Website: macys
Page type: billing-address
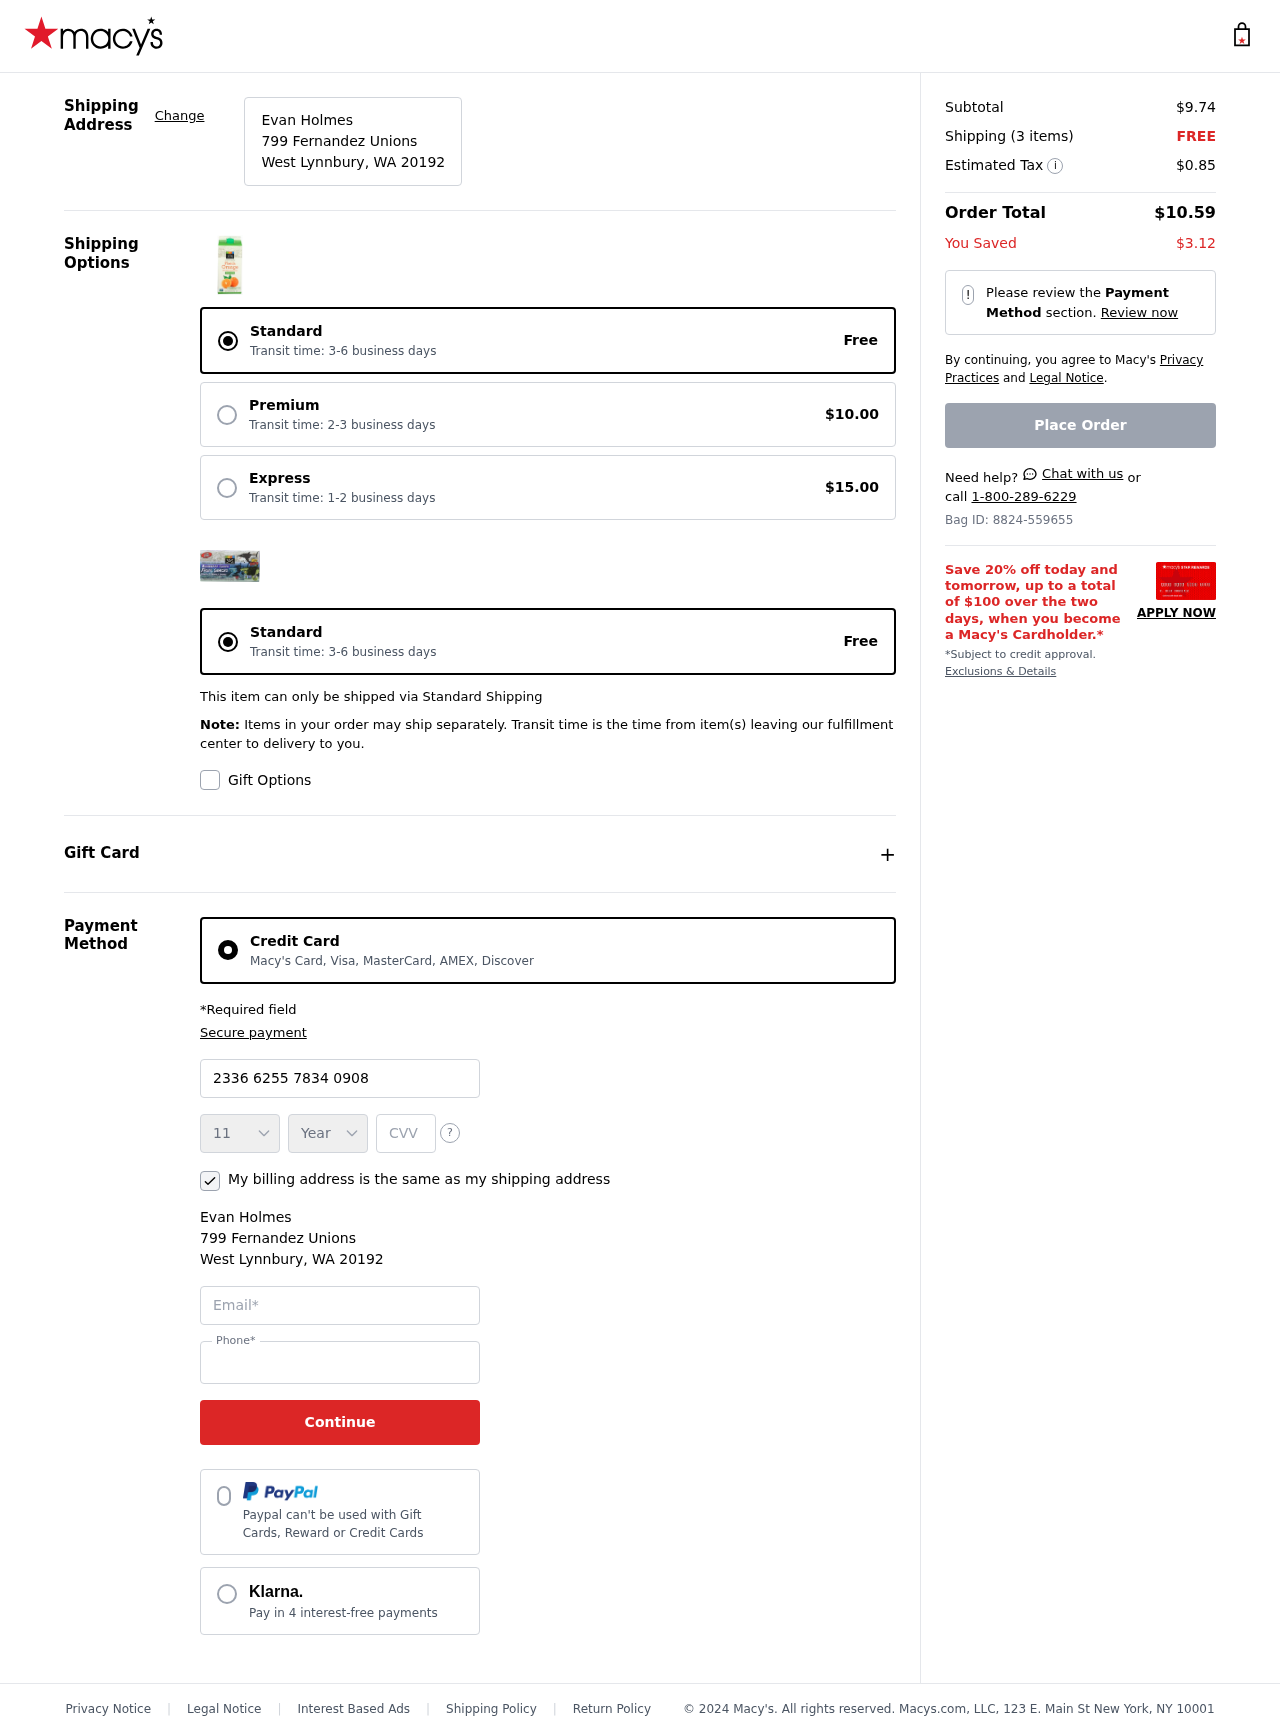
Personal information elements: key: PII_CARD_CVV
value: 518
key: PII_CARD_EXPIRY_MONTH
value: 11
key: PII_CARD_EXPIRY_YEAR
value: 26
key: PII_CARD_NUMBER
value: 2336 6255 7834 0908
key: PII_CITY_STATE_ZIP
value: West Lynnbury, WA 20192
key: PII_EMAIL
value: eholmes@yahoo.com
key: PII_FULLNAME
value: Evan Holmes
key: PII_PHONE
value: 2968106699
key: PII_STREET
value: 799 Fernandez Unions
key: PII_FULLNAME2
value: Evan Holmes
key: PII_STREET2
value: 799 Fernandez Unions
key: PII_CITY_STATE_ZIP2
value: West Lynnbury, WA 20192
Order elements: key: ORDER_SUBTOTAL
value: $9.74
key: ORDER_NUM_ITEMS
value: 3
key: ORDER_SHIPPING_COST
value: FREE
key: ORDER_TAX
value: $0.85
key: ORDER_TOTAL
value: $10.59
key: ORDER_SAVINGS
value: $3.12
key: ORDER_ID
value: Bag ID: 8824-559655